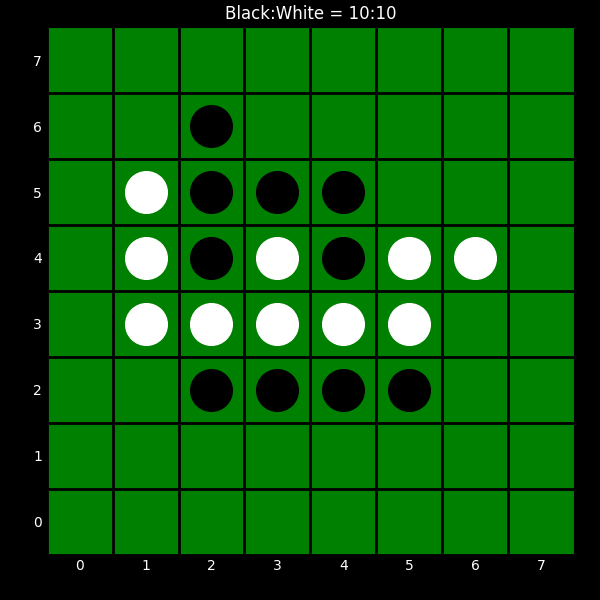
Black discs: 10
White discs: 10